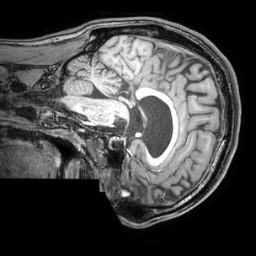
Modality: T1w
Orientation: sagittal
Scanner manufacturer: philips
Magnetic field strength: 3 T
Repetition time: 0.008 s
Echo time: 0.0035 s